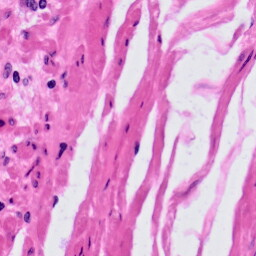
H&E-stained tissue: Prostate